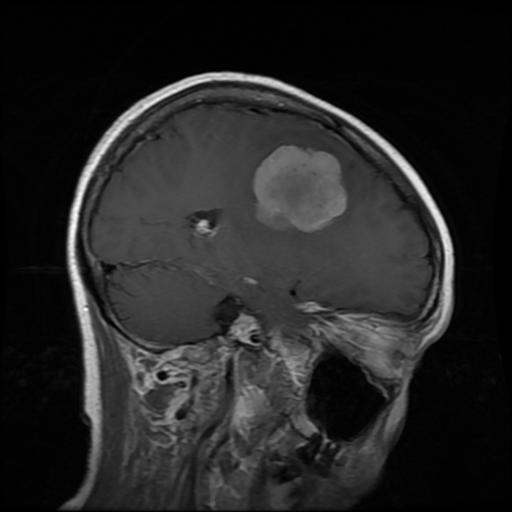
Label: meningioma